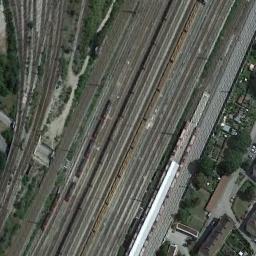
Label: railway